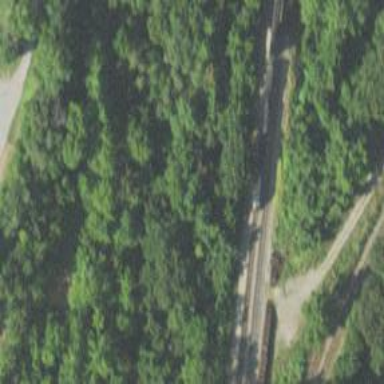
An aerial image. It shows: Abandoned railway.